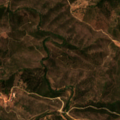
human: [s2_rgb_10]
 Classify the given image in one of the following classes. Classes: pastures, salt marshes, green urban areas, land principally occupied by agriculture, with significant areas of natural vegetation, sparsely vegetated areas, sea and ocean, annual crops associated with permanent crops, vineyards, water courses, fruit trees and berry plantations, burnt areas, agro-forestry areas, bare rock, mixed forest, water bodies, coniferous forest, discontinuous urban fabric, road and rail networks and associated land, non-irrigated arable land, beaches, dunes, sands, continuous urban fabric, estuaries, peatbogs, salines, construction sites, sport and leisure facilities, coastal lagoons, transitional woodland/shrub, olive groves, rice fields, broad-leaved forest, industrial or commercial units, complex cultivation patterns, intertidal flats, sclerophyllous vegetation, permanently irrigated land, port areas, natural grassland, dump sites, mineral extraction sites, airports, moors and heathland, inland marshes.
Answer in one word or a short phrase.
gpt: broad-leaved forest, sclerophyllous vegetation, transitional woodland/shrub